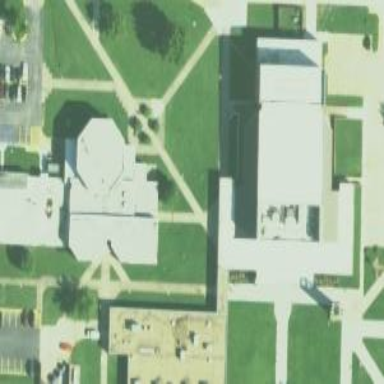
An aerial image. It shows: View of university building.